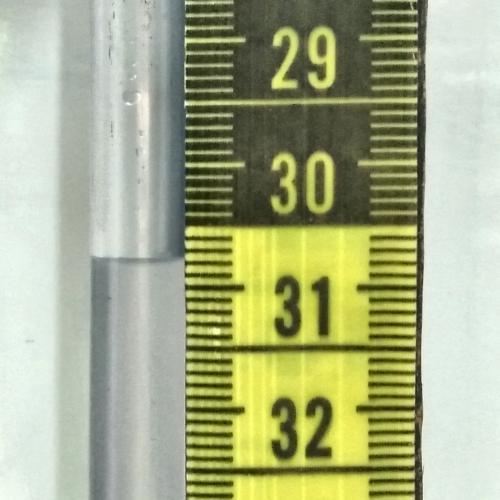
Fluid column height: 30.8 cm